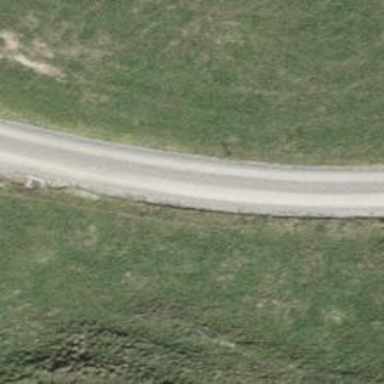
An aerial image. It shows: Compacted track road with grade3 tracktype.